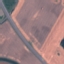
Label: Highway